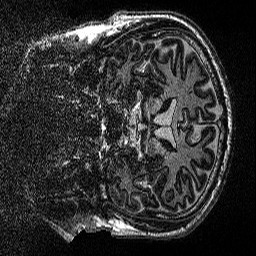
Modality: MP2RAGE
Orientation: coronal
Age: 56
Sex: male
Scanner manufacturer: siemens
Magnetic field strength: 3 T
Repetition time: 5 s
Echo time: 0.00298 s